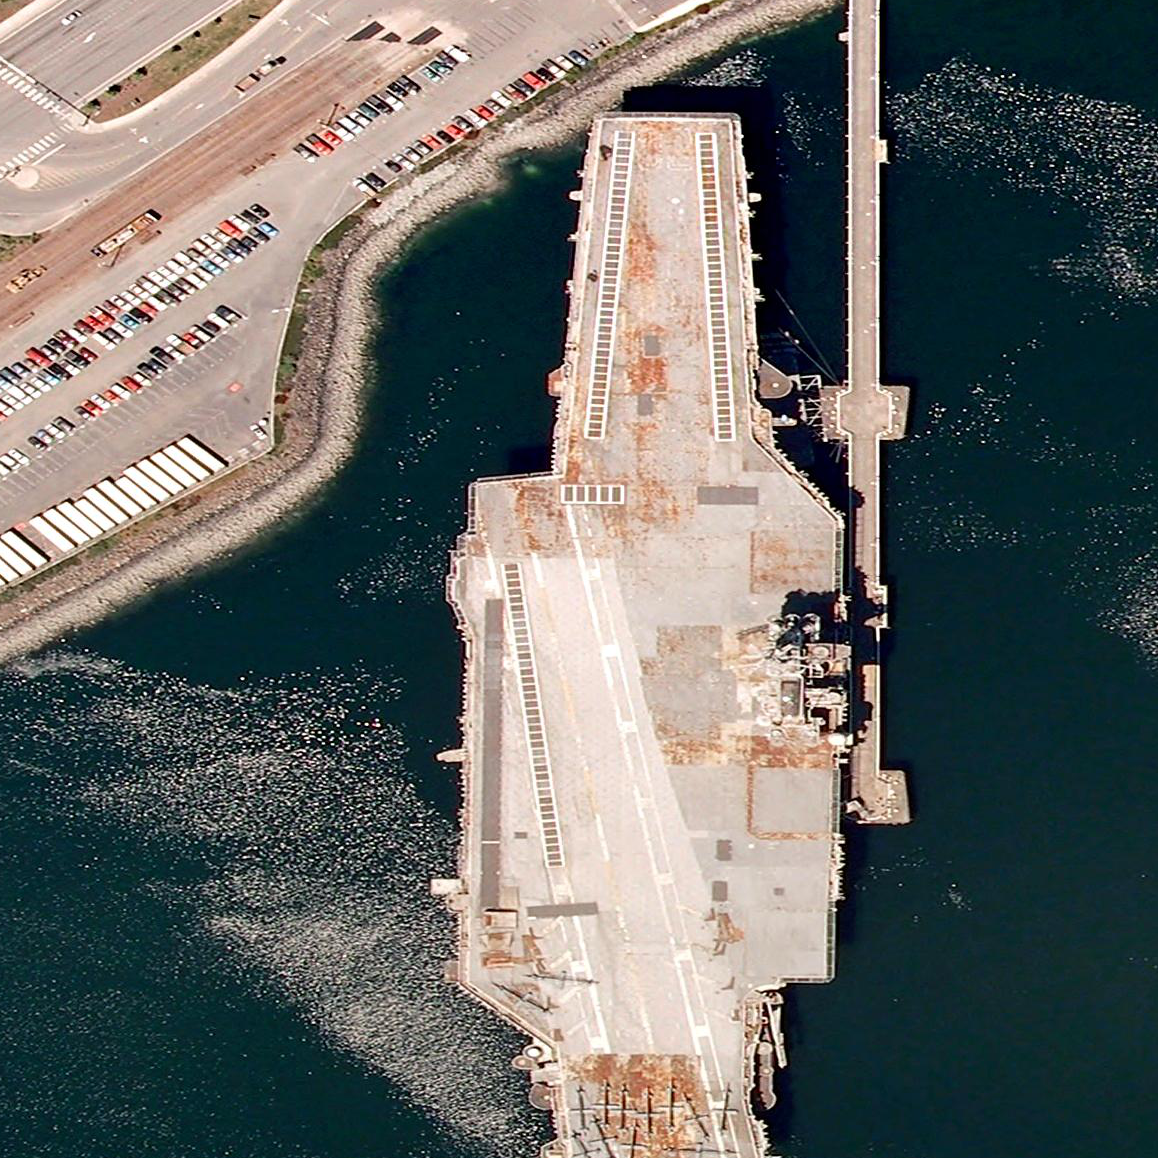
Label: aircraft_carrier